Question: I am using , and I had to extend the behaviour of my DocBase - as creating new DocTypes and the related TBOs -. To be precise, I have created a new DocType, called 'emdd_document'; this inherits from the standard type 'dm_document'. Everything works fine and 'emdd_document', with its TBO, has its own logic, derived from 'dm_document''s one.
However, 'dm_document', allowing them to use only the derived one ('emdd_document'), but I have no ideas about the way of doing this. If 'dm_document' was a derived DocType, I could create an empty 'doSave()' function in its TBO, blocking the object's saving action. Something like this:
'''
@Override
protected synchronized void doSave(boolean saveLock, String versionLabel, Object[] extendedArgs) throws DfException {
DfLogger.debug(this, "This document type cannot be created!", null, null);
//super.doSave() is not called
}
'''
But, being that a standard type, I cannot follow this approach.
So, I am asking: Is there a way to prevent the doSave() excecution for a standard type? Or, strictly speaking about My Documentum for Desktop, is there some configuration that prevent users to choose that DocType, during a document's creation (as explained in the picture below)?

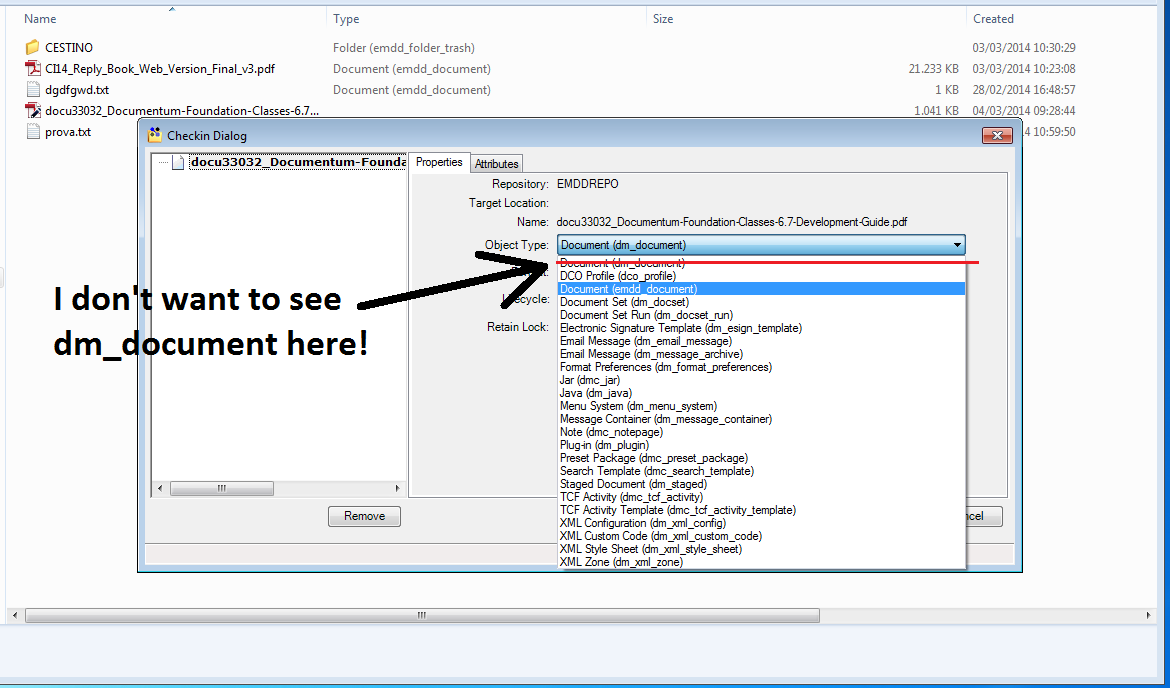
Answer: The correct way to prevent users from utilizing certain types (including built-in types) in Documentum is usually to configure the client. For most clients this is done using display configuration through the DD (Data Dictionary) mechanism.
However, for My Documentum Desktop this seems to be somewhat different. I have not used it myself, but take a look at the , page 25 -- :
> This sets the root object type that generates the list of object types from which users can select in the ingest dialog box.
On page 56 -- :
> 'Default_Document_Object_Type=dm_document'
I guess the former configuration setting will help you in hiding dm_document, and the latter could assist you in making a default type choice for clients.